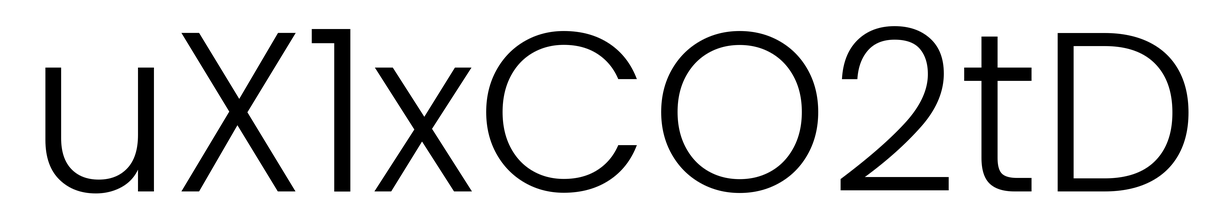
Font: Poppins-Light